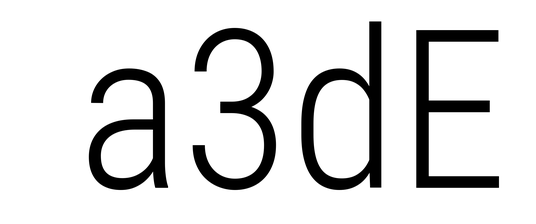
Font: Roboto_Condensed_Light